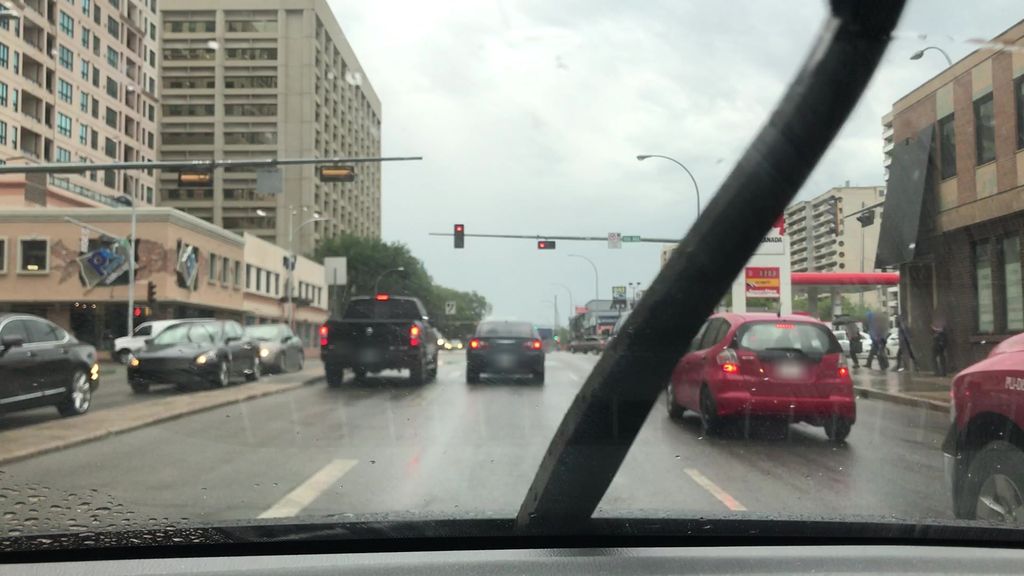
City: edmonton